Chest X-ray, AP view. Patient: 50 years old, sex F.
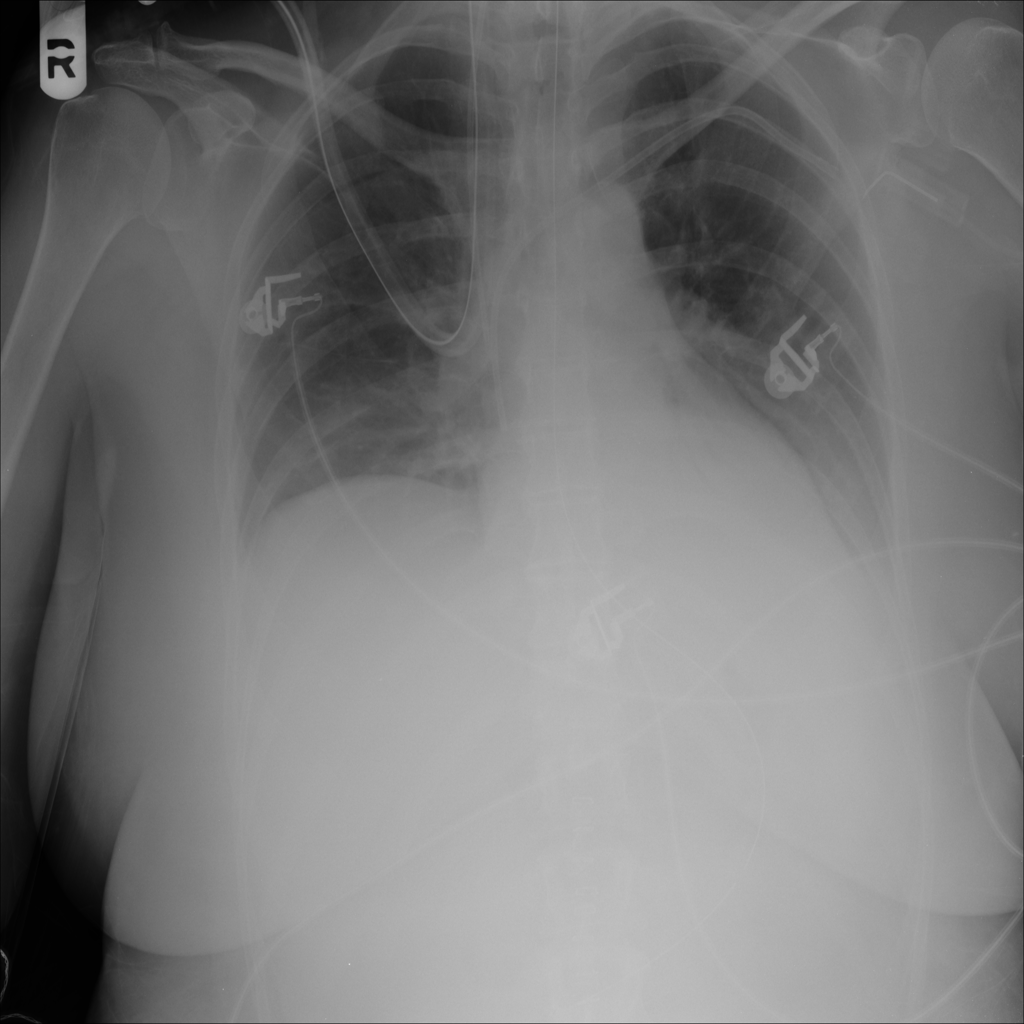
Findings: Effusion